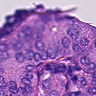
Metastatic tissue present: yes